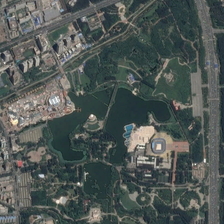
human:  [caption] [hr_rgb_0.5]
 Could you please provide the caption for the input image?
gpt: many buildings and a road semi-surround a park with many green trees and a pond .

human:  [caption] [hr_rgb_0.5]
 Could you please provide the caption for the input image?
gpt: many buildings and a road semi-surround a park with many green trees and a pond .

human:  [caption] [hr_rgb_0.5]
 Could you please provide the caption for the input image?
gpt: many buildings and a road semi-surround a park with many green trees and a pond .

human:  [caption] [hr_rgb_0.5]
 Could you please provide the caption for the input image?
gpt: many buildings and a road semi-surround a park with many green trees and a pond .

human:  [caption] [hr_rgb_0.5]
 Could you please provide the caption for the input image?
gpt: many buildings and a road semi-surround a park with many green trees and a pond .